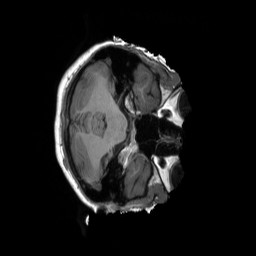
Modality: T1w
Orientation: axial
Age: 22
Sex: female
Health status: healthy
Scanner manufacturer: siemens
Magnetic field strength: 3 T
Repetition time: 2.3 s
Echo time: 0.00229 s